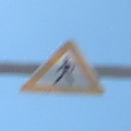
Verkehrszeichen: FussgaengerRechts
Umgebung: Outdoor, Urban
Tageszeit: Midday
Wetter: Clear
Licht: Natural
Jahreszeit: NotSpecified
Kontrast: HighContrast